Question: I'm sending a string of length 632768 characters in a webservice, and this string will be inserted in a field of type 'long text', that's supposed to fit in that type of text, but it's being truncated and it's just inserting 65535

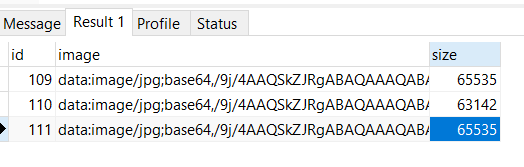
Answer: First use fiddler to inspect what is going on on the air. Are you transferring 632768 bytes or 65535?
after that debug your back-end or at least put log to see incoming packet length or property value length.
check your back-end parameter DataType not the column data-type. If your parameter data-type is Text but you are inserting into LongText, your data get truncated before insert.
And then you may look MySQl side.
'''
TEXT has 65,535 bytes ~64kb
LONGTEXT has 4,294,967,295 bytes ~4GB
'''